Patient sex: M
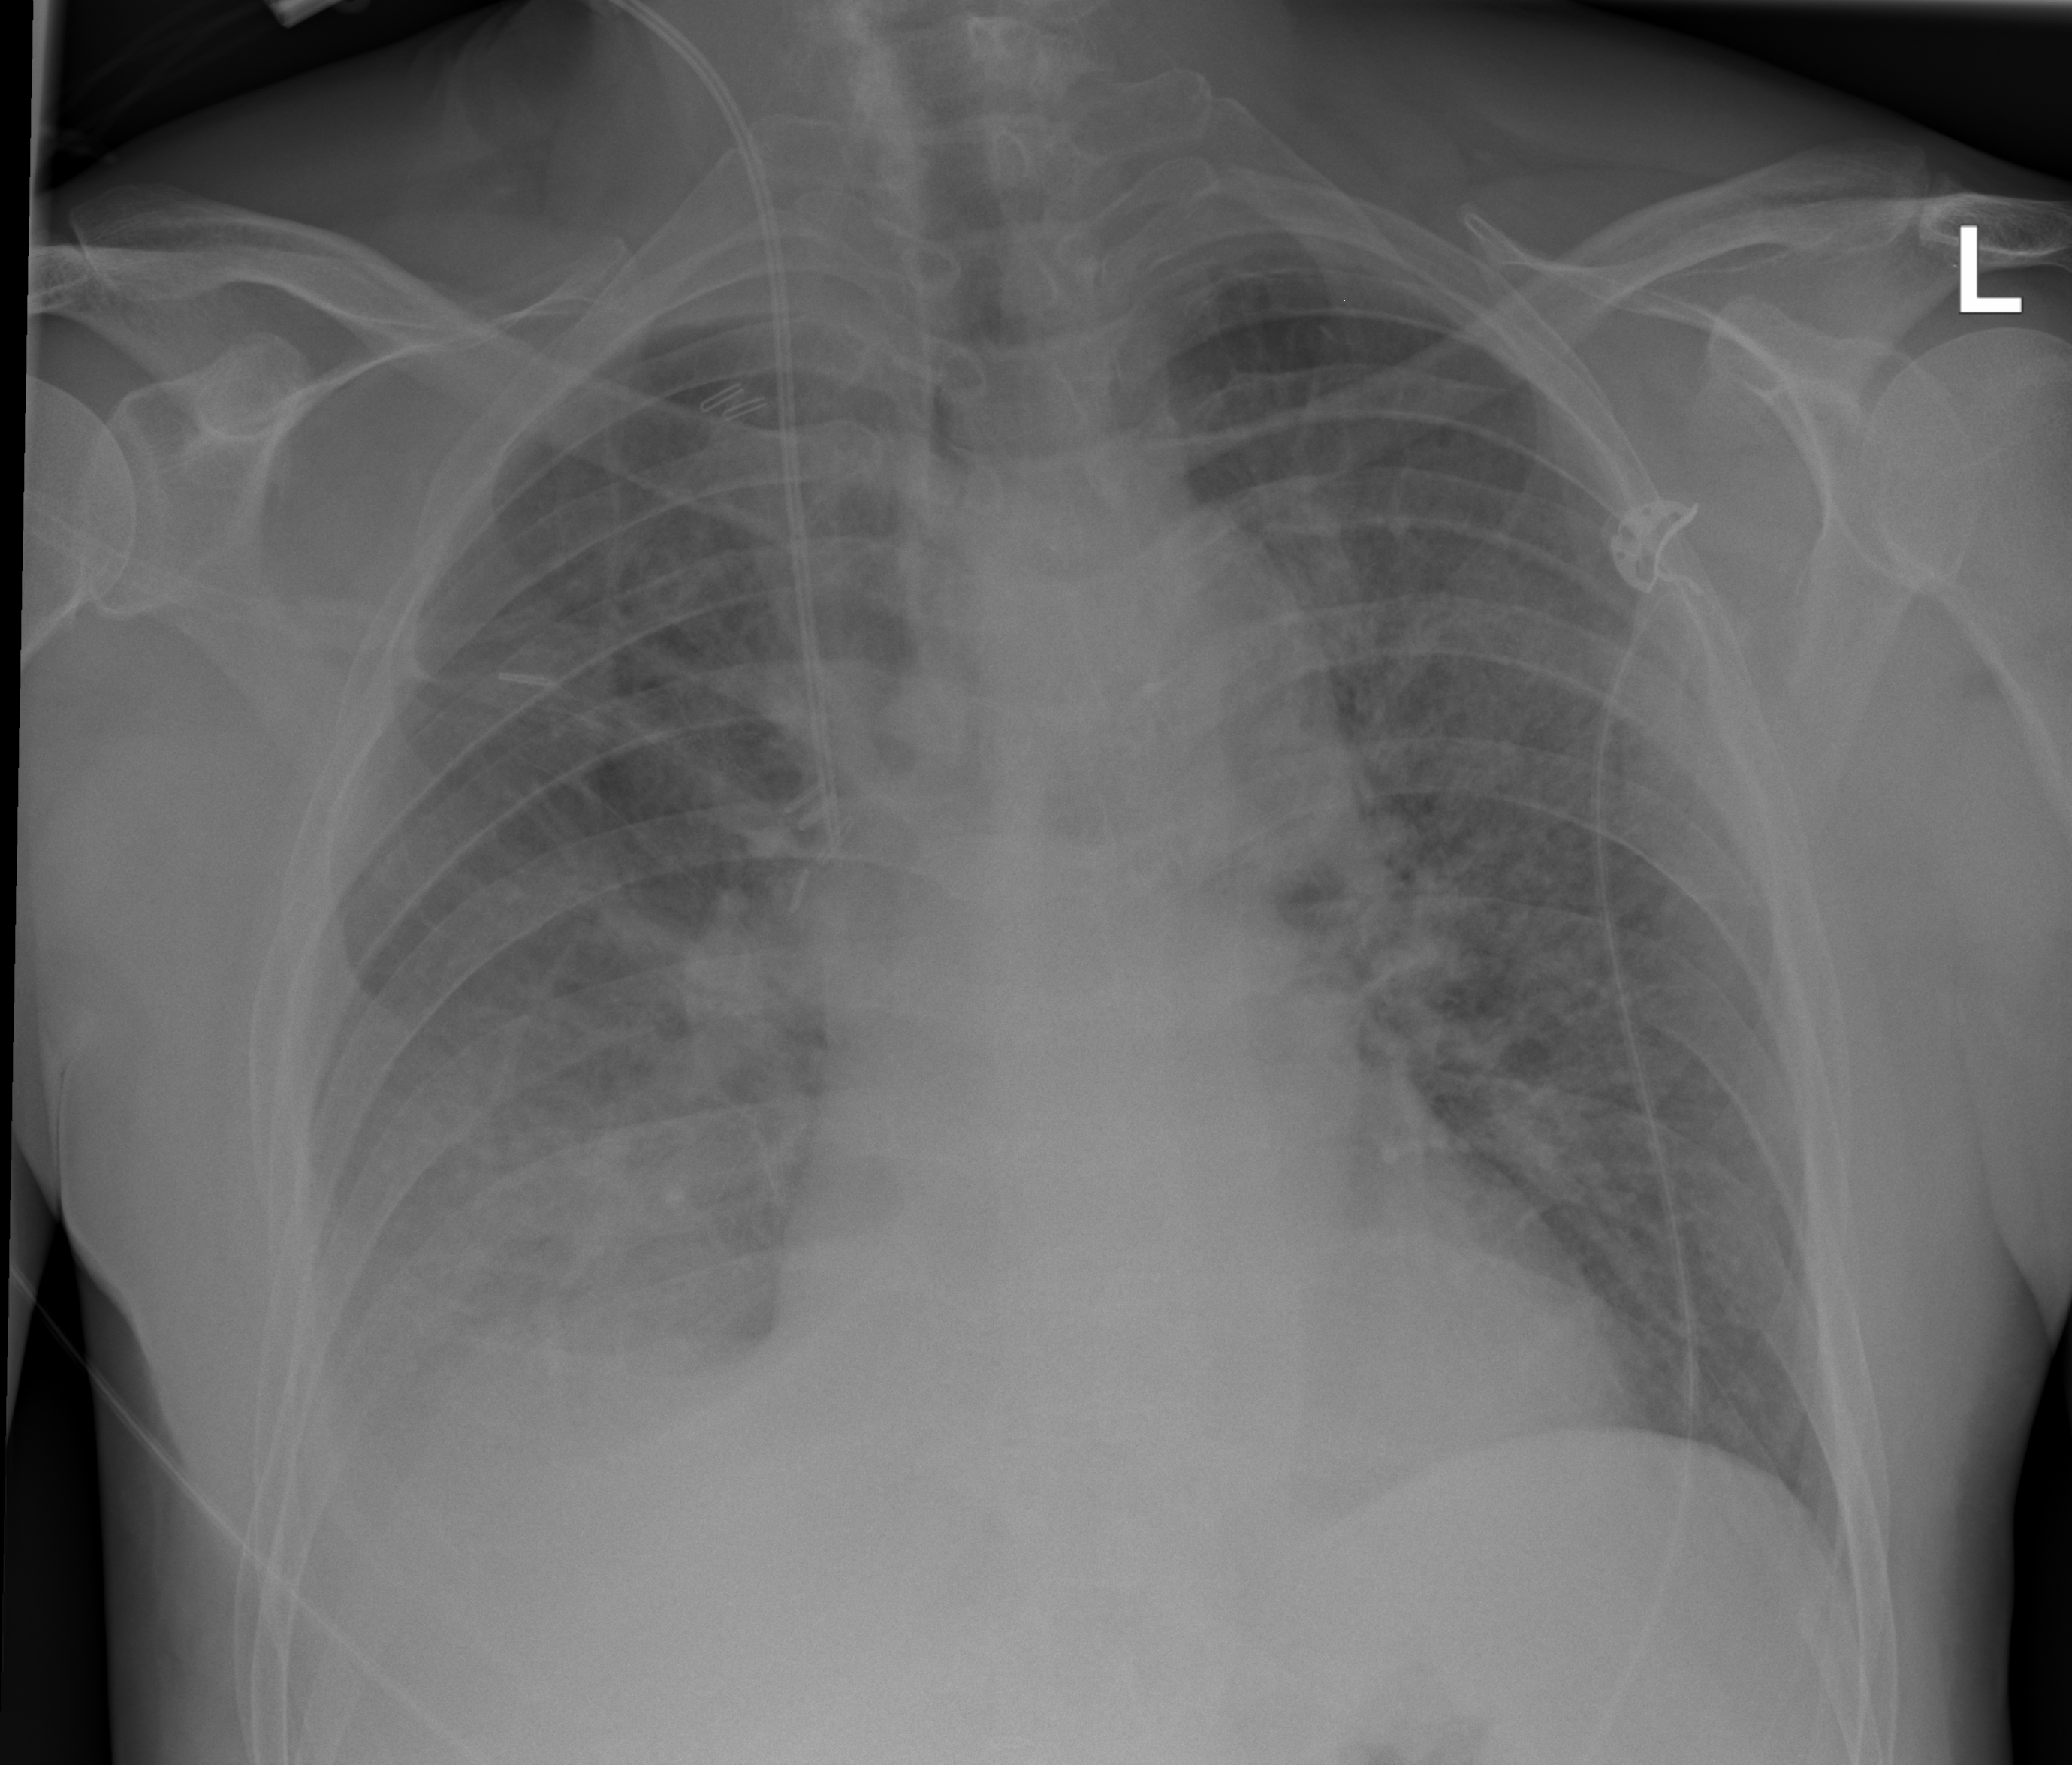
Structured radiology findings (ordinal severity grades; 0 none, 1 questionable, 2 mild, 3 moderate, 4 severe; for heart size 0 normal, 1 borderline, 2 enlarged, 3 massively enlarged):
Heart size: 1
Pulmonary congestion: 2
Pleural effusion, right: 2
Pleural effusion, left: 0
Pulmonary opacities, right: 2
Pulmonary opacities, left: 2
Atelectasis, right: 2
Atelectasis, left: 2